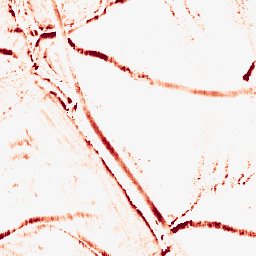
Category: morphological
Decomposition family: morphological_rect
Decomposition parameters: operation: opening
width: 5
height: 10
Upsampling method: area
Upsampling parameters: scale: 2
Upsampling scale: 2